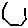
Label: hexagon